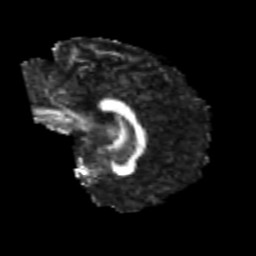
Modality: FA
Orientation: sagittal
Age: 23
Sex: male
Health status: healthy